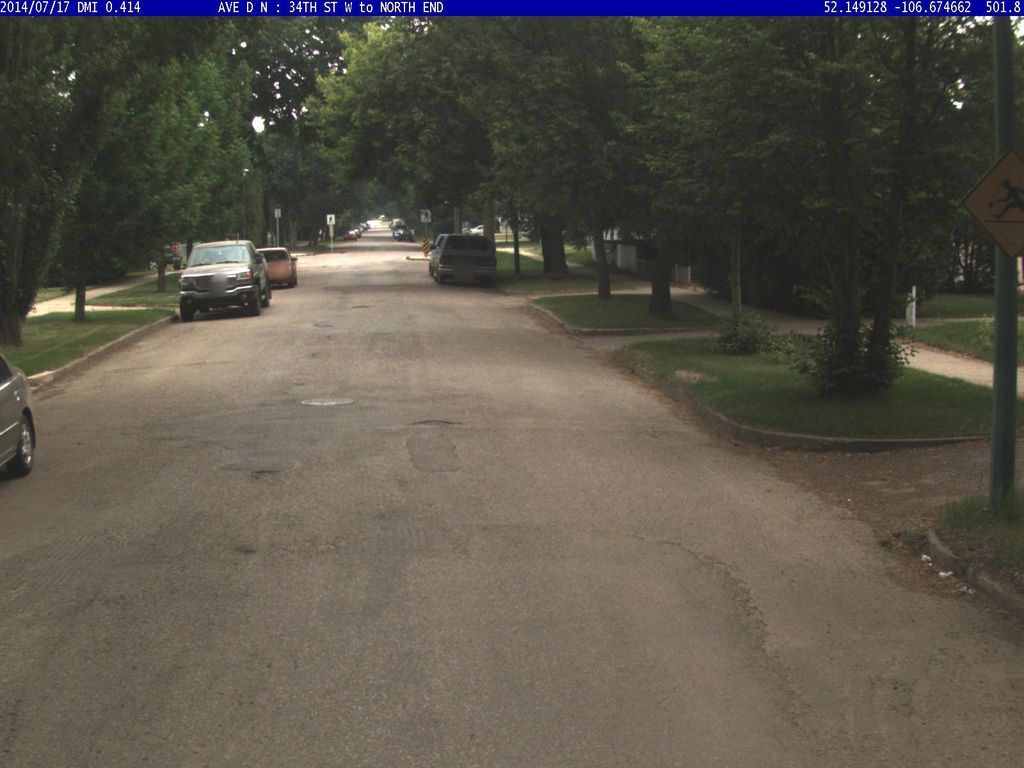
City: saskatoon